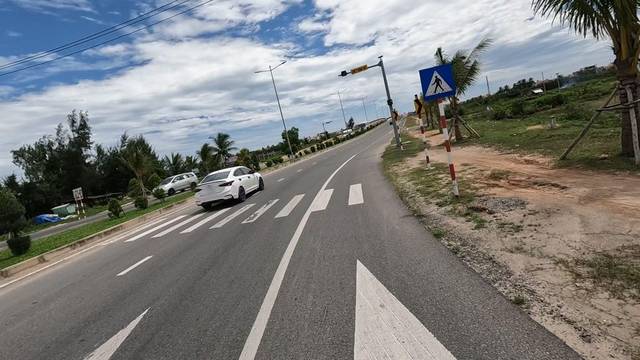
Region: Vietnam
Coordinates: 15.898, 108.35